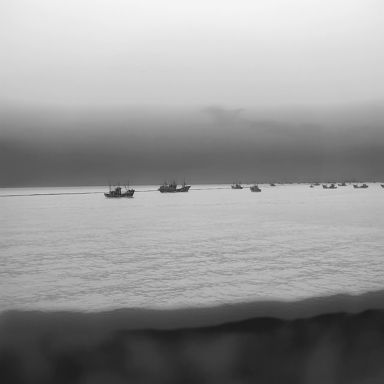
There are ten objects shown in the infrared image, including nine bulk_carriers, and a sailboat.